Interaction volume radius: 10 \u00c5
Interaction volume height: 20 \u00c5
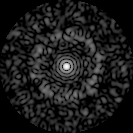
Disorder parameter: 0.8201